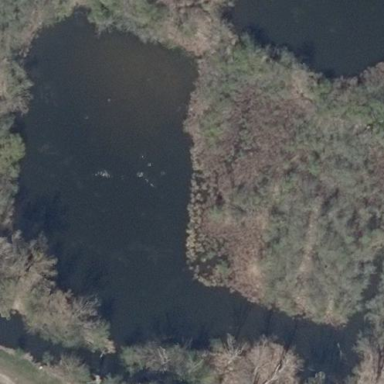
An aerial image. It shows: Serene pond surrounded by nature.